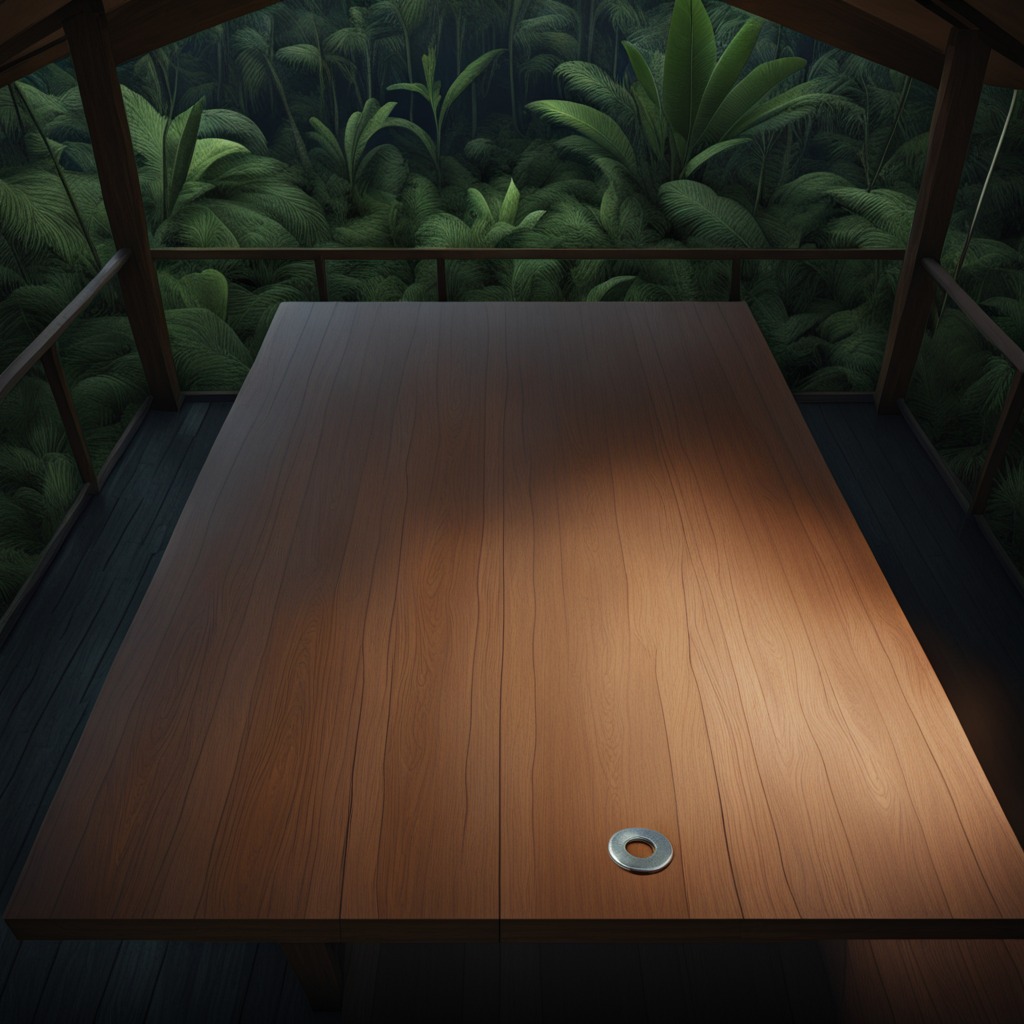
A flat metal washer is lying on a wooden table inside a jungle field workshop tent at night.